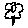
Label: flower